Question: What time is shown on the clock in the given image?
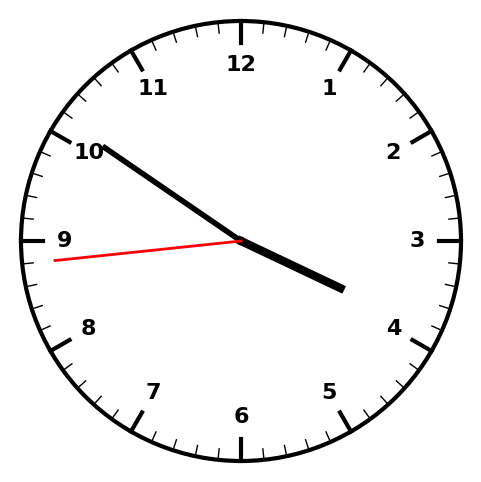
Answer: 03:50:44